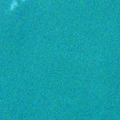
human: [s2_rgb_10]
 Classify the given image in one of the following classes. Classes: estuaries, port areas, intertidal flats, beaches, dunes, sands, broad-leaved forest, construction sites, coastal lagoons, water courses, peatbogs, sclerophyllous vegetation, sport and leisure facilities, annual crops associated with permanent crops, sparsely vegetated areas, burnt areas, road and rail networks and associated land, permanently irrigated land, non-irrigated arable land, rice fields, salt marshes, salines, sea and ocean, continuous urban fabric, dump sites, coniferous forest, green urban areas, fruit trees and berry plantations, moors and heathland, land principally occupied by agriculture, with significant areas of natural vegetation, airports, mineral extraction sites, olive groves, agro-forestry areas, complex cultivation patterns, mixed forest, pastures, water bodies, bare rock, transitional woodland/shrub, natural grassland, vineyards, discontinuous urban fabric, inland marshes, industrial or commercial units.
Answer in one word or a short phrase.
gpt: sea and ocean